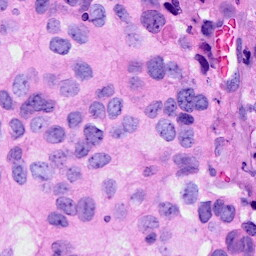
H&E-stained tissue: Breast